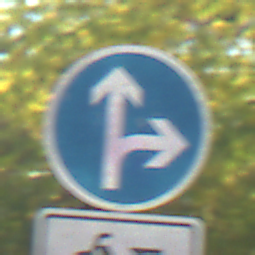
Verkehrszeichen: VorgeschriebeneFahrtrichtungGeradeausOderRechts
Zusatzzeichen unten: EinspurigeFahrzeugeFrei2
Umgebung: Outdoor, Nature
Tageszeit: MorningAfternoon
Wetter: PartlyCloudy
Licht: Natural
Jahreszeit: NotSpecified
Kontrast: HighContrast